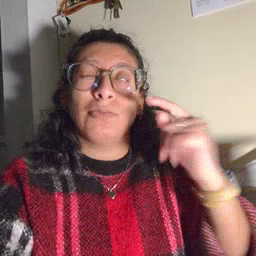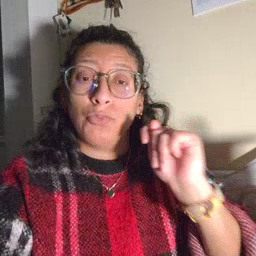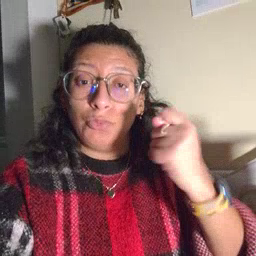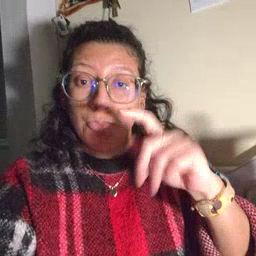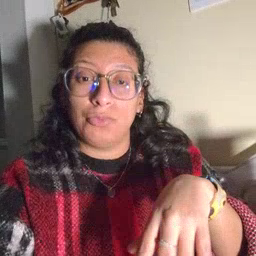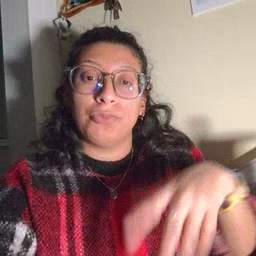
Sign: toy